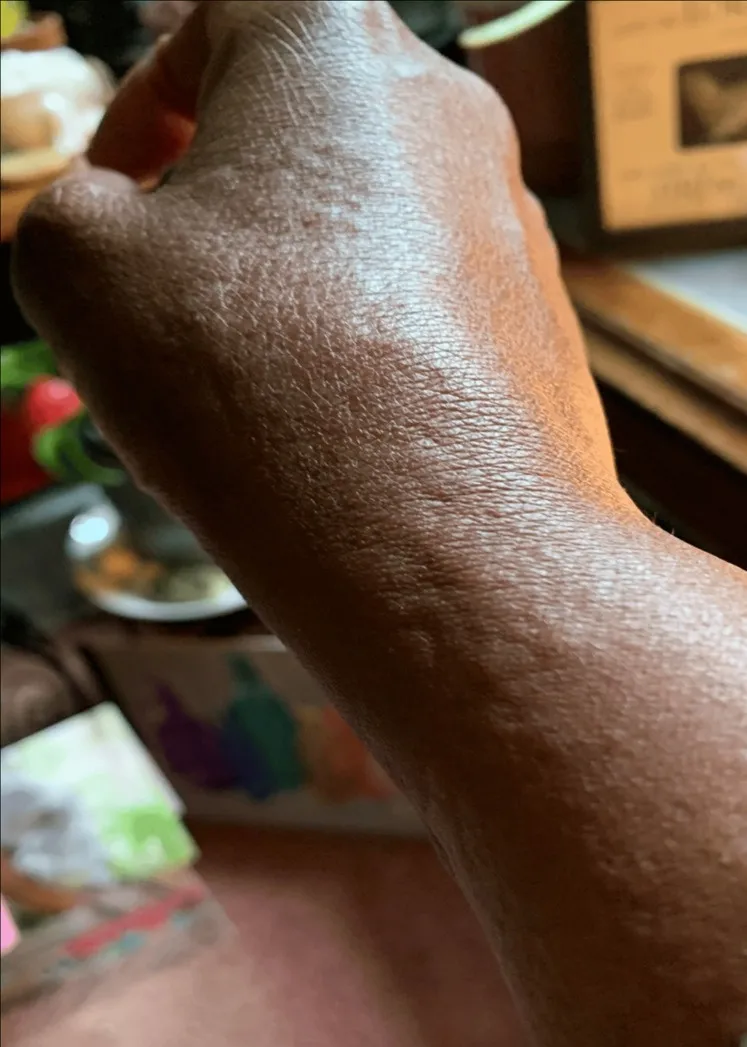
Urticaria on the left hand.
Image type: medical_photograph (skin_photograph)